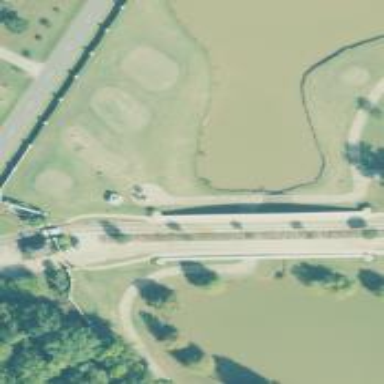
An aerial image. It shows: Footway that resembles golf path.